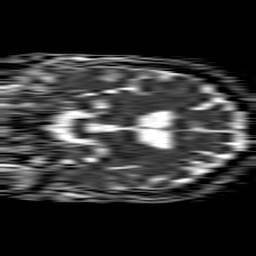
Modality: ADC
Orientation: coronal
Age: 79
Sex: female
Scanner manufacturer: philips
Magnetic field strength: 1.5 T
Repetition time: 4.6 s
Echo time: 0.08631 s